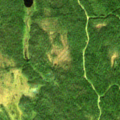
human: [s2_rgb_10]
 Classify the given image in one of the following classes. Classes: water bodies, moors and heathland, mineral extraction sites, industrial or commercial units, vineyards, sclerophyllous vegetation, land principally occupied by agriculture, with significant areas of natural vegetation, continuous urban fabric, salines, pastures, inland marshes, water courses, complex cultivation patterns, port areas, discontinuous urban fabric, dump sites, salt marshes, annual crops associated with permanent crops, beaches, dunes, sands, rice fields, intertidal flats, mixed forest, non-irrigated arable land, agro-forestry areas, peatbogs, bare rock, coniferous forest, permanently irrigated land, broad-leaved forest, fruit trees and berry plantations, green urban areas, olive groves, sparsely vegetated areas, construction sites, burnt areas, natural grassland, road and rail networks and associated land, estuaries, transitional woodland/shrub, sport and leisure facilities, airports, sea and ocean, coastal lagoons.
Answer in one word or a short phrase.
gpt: coniferous forest, mixed forest